Question: Take a look at the following HTML and CSS.
'''
.box {
border-radius: 15px;
border: #333 solid 3px;
background: #333;
}
'''
'''
<div class="box">Hello world</div>
'''
It produces this in Firefox:

As you can see, the border and the background of the div leaves a tiny gap which is visible. I need the border because of a hover state with a different background-color.
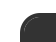
Answer: This is most likely a bug in Firefox. You could do a simple trick to solve this problem: (it's not the best solution, I know, but the problem seems to be serious)
: a fake border through a 'wrapper' div
'''
<div class="wrapper">
<div class="box">Hello world</div>
</div>
'''
: padding does the trick
'''
.wrapper {
border-radius: 15px;
background: #333;
padding:3px; /*simulating border*/
}
.box {
border-radius: 15px;
background: #333;
}
'''
<URL>
---
a more elegant way to solve the problems (without add another div) could be adding a shadow on the box of the same background-color to 'fill' that white horrible stuff i.e.
'''
.box {
border:3px solid #333;
border-radius: 15px;
background: #333;
-moz-box-shadow:0px 0px 1px #333; /* just on ffox */
}
'''
<URL>